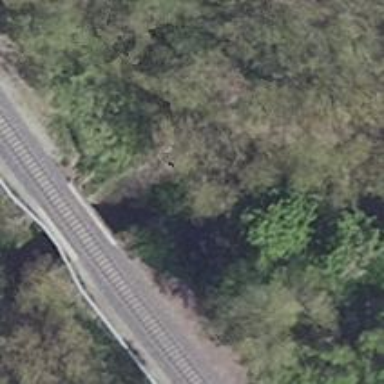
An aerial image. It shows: Path that goes through tunnel.